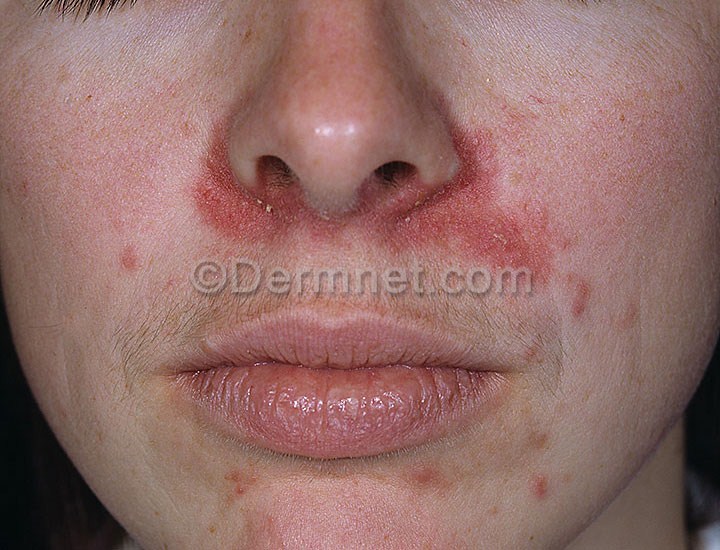
Disease: Acne and Rosacea Photos